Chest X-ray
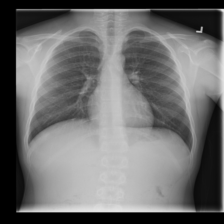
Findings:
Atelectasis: negative
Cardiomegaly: negative
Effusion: negative
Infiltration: negative
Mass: negative
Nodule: negative
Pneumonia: negative
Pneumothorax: negative
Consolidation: negative
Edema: negative
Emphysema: negative
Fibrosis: negative
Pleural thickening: negative
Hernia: negative